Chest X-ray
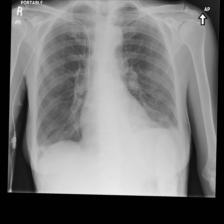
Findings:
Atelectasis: positive
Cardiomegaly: negative
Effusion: positive
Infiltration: positive
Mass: negative
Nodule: negative
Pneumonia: negative
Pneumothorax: negative
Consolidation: negative
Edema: negative
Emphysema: negative
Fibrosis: negative
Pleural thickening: negative
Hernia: negative